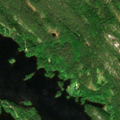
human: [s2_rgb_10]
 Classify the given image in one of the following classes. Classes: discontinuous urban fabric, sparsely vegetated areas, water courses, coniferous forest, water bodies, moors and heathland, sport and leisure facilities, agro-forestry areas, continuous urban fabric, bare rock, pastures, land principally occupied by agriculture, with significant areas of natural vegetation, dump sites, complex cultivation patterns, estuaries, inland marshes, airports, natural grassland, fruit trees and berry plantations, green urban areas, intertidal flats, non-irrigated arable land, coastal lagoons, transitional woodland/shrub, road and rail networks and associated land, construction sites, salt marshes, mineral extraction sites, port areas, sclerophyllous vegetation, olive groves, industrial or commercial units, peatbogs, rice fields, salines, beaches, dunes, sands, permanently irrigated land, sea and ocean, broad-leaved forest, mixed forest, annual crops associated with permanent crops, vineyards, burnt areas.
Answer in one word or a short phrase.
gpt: coniferous forest, mixed forest, water bodies